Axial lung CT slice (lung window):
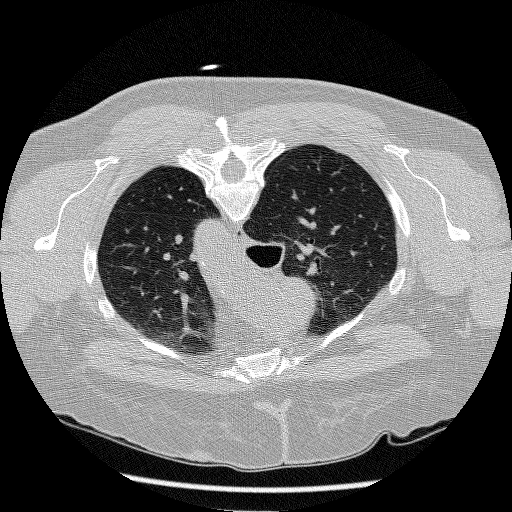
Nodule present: no